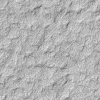
Atmospheric dust classification: not_dusty